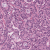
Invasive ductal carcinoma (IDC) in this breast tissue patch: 1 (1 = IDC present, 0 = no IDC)